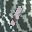
Label: 1